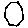
Label: hexagon